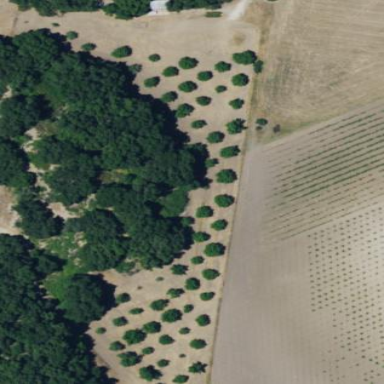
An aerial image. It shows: Orchard.